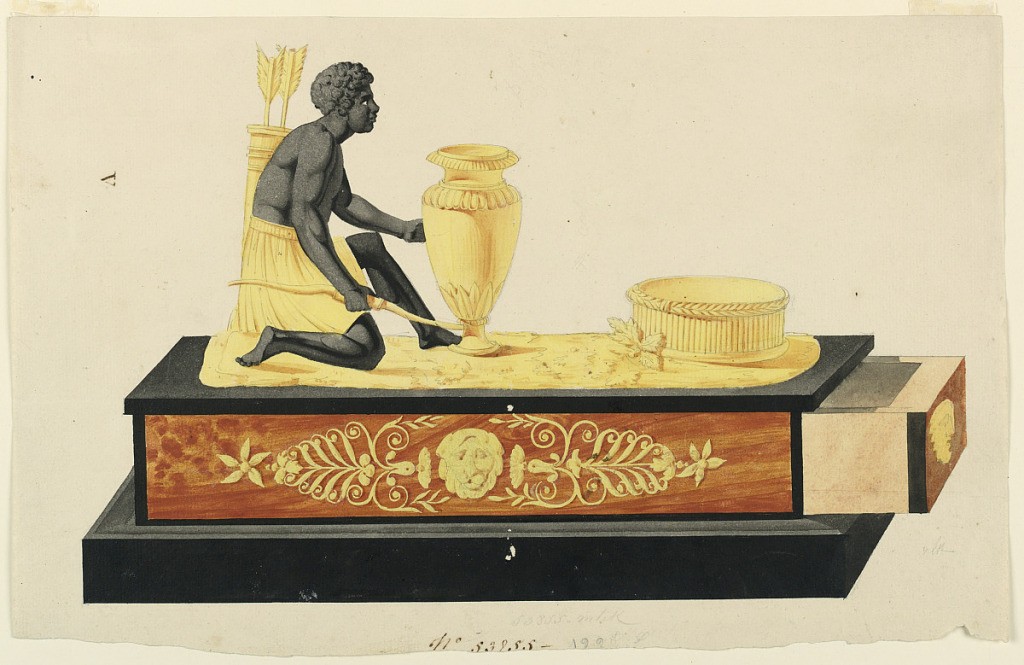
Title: Design for an Inkstand
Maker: Lefebvre Manufactory, Tournai
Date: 1805–1820
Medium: Brush and watercolor, black wash, graphite, on cream laid paper
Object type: Drawing
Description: Rectangular black base supports a box, drawer in open position (at right). Box decorated with center mask flanked by stylized leaf motifs. On top of box, a crouching black figure, two arrows at his back, reaching towards a classical vase, a flat circular bowl at right.